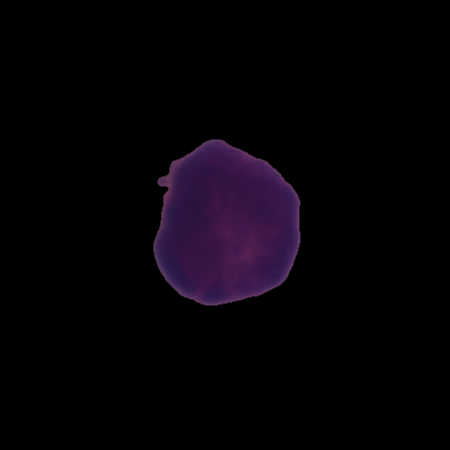
Label: healthy